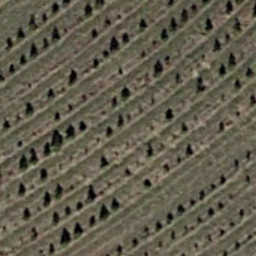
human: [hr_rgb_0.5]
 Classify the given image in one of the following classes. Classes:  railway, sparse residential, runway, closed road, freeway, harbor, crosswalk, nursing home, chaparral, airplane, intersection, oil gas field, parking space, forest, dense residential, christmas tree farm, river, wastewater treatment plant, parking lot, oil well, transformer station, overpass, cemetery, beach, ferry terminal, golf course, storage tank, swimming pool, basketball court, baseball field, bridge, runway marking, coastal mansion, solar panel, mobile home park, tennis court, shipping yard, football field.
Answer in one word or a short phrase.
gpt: christmas tree farm